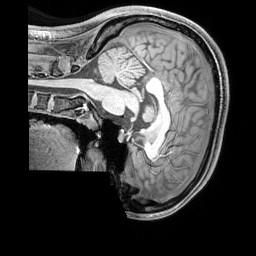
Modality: T1w
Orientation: sagittal
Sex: female
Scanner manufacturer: siemens
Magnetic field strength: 3 T
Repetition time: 2.3 s
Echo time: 0.00226 s